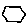
Label: hexagon